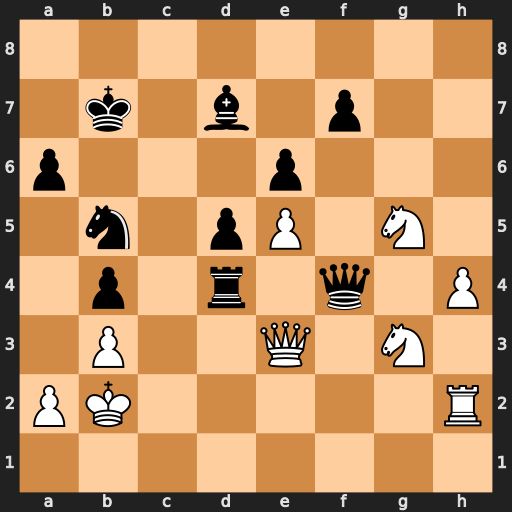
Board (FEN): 8/1k1b1p2/p3p3/1n1pP1N1/1p1r1q1P/1P2Q1N1/PK5R/8
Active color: w
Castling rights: -
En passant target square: -
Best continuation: Qxf4 Rxf4 h5 Rg4 h6 Rxg5 h7 Rxg3 h8=Q